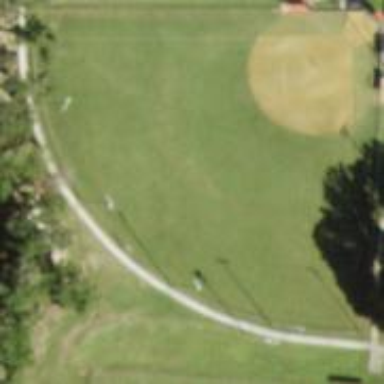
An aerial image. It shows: Baseball pitch for leisure land activities.